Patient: sex M, age 55
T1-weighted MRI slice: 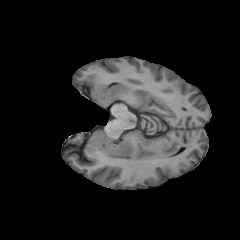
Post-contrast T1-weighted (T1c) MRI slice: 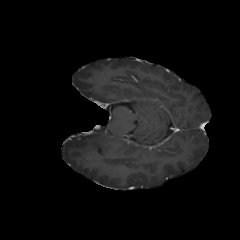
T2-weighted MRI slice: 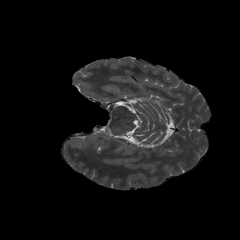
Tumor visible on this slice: no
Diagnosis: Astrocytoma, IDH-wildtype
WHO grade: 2